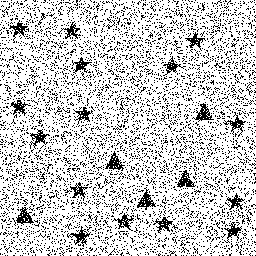
Squares: 0
Triangles: 5
Stars: 15
Total shapes: 20